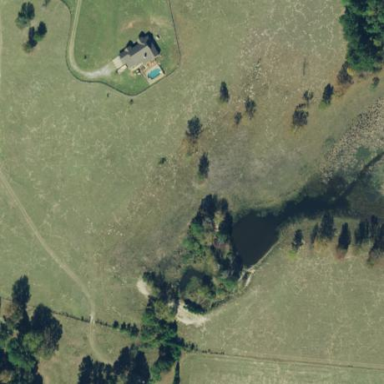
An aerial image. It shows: Pasture used as meadow.